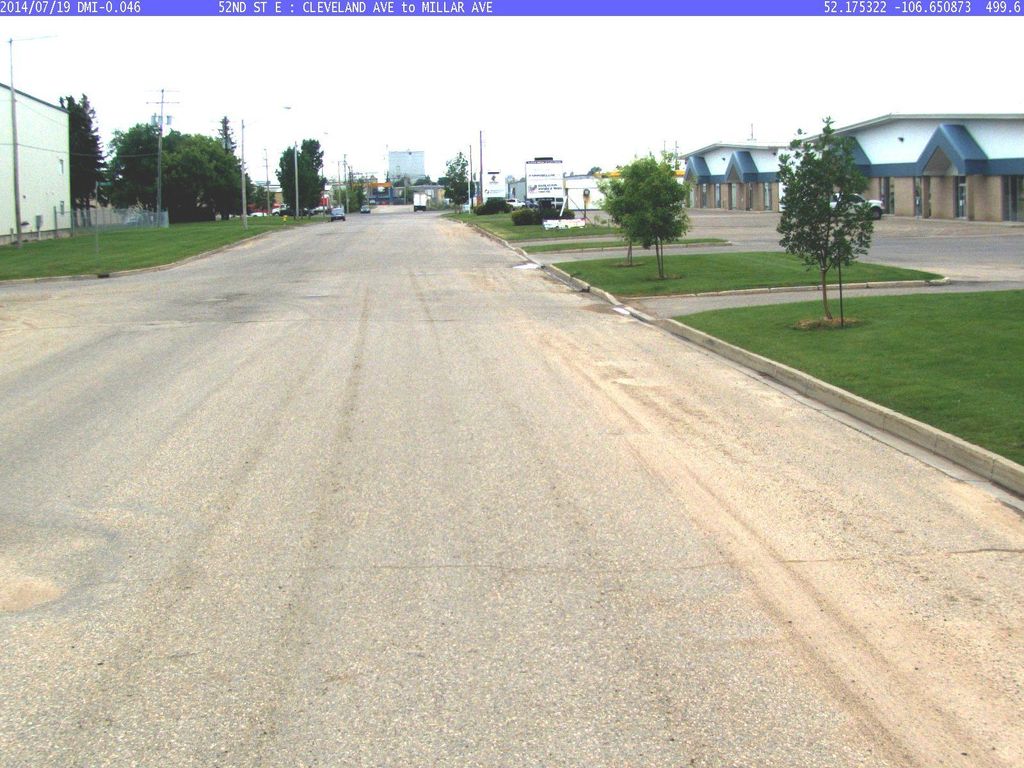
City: saskatoon